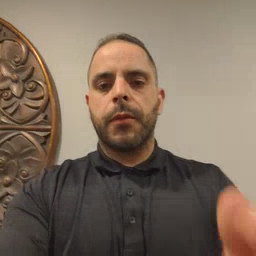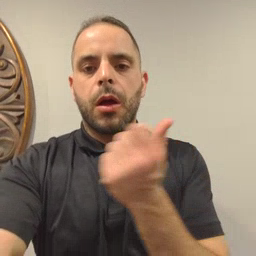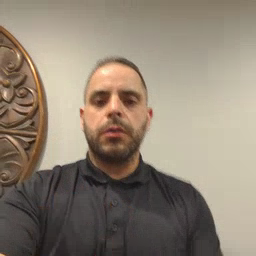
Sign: all